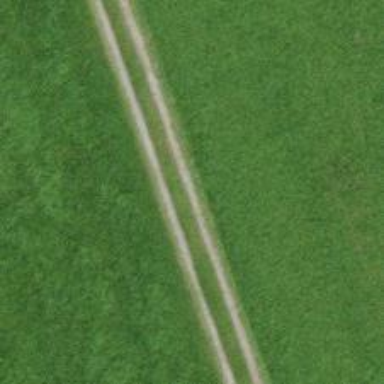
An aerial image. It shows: Track road with grade4 tracktype.